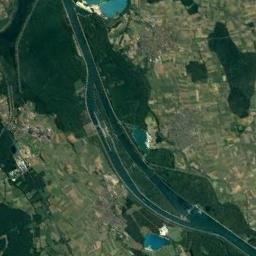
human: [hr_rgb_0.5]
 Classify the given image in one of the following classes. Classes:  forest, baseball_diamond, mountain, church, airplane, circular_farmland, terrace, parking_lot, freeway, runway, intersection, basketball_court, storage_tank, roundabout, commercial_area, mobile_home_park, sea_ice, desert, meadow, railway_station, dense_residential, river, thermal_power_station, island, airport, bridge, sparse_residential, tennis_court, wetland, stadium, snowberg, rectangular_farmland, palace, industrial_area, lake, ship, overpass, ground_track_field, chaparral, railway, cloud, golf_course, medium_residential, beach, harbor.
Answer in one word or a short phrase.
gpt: river